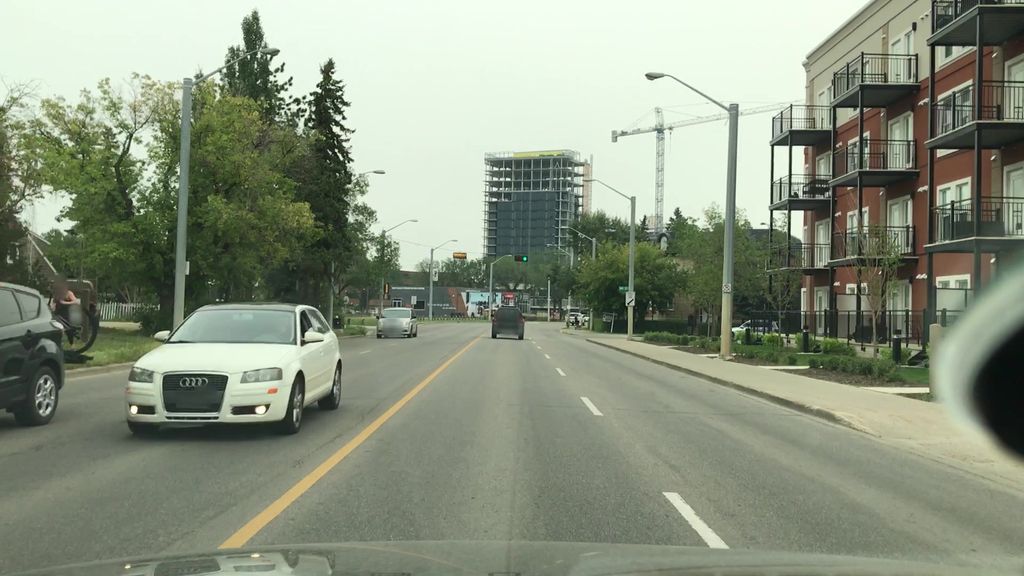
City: edmonton